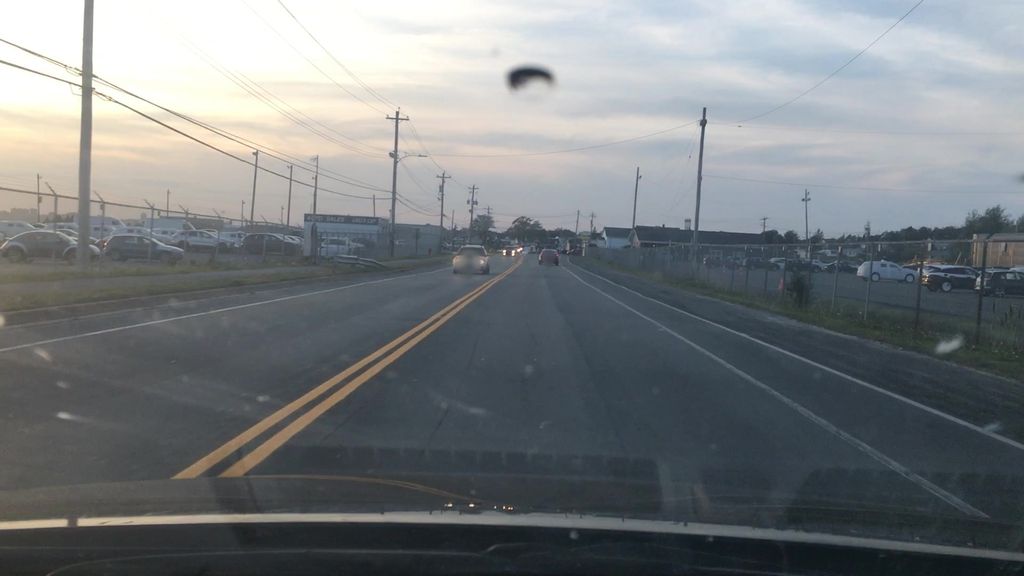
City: halifax